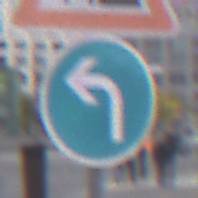
Verkehrszeichen: VorgeschriebeneFahrtrichtungLinks
Zusatzzeichen oben: Arbeitsstelle
Umgebung: Outdoor, Urban
Tageszeit: MorningAfternoon
Wetter: Overcast
Licht: Natural
Jahreszeit: NotSpecified
Kontrast: LowContrast